Question: I have an SSIS package that first looks at a table in the database for flat files that have been ingested. If they have a status of 1, they are ready to be first archived, and then imported into a database table.
I am using a For Each Loop to Archive the Files and then import them into the database and then mark them as processed in the source table.
For some reason, the archive file task is creating duplicate files on SOME files, but not all. And then when this happens, duplicate data gets inserted into the database.
We have a similar package that does the same thing, yet it does not create duplicate files or database entries.
Does anyone know anything off the top of their head? Please let me know if I need to provide more details

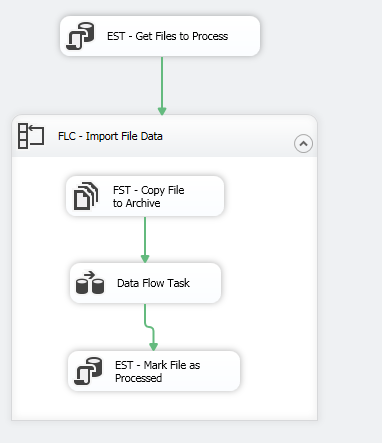
Answer: A better way of doing what this package does is making sure all the files that you need are in a folder/subfolders and then using for each loop read file after file and save file name in a variable then load data into database and then archive using file system task with additional date and time concatenated to the end of the original file name so there won't be any duplicates.